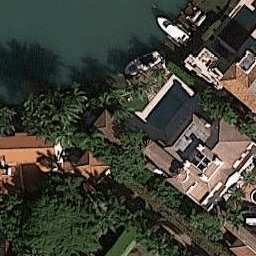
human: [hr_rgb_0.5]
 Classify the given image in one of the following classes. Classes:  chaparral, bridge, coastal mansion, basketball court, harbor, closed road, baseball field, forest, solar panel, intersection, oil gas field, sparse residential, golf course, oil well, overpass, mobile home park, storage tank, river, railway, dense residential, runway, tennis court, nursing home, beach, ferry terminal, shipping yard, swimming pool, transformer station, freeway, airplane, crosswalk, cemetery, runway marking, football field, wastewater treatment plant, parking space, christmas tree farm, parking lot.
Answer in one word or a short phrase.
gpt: coastal mansion